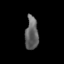
Tissue: skin
Cell type: Epithelial cells
Senescence score: 0.2874
Nuclear area (px): 419
Mean DAPI intensity: 99.26